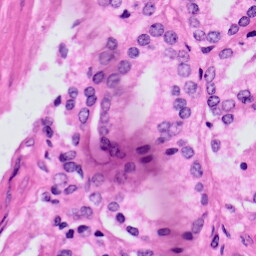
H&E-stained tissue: Prostate